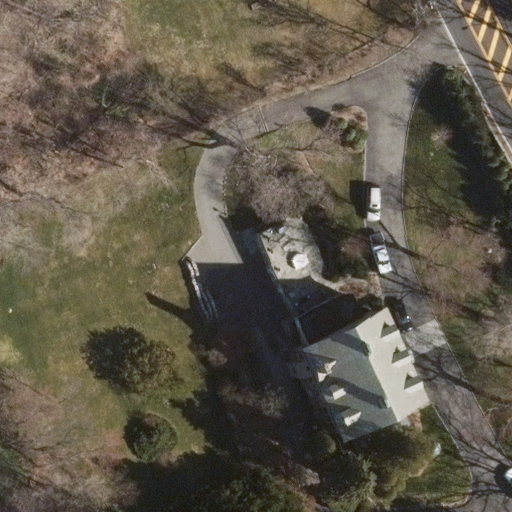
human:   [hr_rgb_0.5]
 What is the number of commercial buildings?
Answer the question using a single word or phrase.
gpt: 0

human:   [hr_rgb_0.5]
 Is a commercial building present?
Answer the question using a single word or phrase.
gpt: no

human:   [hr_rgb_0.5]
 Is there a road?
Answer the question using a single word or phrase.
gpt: yes

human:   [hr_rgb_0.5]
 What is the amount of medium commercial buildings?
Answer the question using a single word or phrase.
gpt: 0

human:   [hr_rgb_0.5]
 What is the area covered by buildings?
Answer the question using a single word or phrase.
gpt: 638m2

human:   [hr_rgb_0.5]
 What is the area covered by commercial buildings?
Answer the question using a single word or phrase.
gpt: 0m2

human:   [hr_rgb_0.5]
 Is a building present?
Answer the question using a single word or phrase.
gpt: yes

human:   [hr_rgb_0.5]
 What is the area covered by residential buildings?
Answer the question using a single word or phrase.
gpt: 638m2

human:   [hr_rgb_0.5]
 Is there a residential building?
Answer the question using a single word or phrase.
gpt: yes

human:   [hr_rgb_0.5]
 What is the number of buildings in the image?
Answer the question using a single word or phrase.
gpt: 1

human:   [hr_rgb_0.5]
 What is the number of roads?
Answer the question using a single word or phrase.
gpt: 2

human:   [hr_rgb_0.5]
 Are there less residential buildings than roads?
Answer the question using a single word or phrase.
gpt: yes

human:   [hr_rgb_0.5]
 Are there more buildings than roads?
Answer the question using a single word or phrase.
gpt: no

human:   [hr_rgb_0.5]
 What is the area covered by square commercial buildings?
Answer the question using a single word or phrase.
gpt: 0m2

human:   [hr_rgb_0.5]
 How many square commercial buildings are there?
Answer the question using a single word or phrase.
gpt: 0

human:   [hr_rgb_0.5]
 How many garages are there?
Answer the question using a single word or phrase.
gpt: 0

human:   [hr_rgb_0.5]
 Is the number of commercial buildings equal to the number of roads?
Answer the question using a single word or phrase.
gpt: no

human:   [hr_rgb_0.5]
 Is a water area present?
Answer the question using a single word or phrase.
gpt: no

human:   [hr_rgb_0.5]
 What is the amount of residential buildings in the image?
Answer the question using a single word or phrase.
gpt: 1

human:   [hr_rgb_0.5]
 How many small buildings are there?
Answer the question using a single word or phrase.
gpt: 0

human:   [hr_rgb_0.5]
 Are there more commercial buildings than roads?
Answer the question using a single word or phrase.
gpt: no

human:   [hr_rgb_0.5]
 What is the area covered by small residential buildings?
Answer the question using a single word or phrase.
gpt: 0m2

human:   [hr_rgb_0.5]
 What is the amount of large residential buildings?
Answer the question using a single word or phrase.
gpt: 1

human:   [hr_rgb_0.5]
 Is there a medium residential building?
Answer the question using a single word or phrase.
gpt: no

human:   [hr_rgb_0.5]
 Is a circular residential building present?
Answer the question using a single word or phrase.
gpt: no

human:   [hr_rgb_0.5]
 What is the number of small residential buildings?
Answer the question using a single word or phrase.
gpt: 0

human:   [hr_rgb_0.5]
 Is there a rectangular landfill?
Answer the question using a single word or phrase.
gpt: no

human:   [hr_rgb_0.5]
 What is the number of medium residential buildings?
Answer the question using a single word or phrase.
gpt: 0

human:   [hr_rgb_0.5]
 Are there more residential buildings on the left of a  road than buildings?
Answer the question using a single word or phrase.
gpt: no

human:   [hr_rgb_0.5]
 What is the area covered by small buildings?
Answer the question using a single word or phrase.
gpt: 0m2

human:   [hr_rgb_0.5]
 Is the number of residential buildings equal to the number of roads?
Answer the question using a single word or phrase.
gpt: no

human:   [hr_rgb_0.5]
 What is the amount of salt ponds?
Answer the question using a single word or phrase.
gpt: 0

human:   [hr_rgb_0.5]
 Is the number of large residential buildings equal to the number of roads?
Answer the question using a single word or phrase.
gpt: no

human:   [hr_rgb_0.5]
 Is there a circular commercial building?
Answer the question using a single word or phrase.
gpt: no

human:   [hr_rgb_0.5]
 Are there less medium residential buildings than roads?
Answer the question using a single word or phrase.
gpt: yes

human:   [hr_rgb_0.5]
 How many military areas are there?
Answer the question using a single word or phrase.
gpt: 0

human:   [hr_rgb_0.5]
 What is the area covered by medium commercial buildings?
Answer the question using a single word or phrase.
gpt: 0m2

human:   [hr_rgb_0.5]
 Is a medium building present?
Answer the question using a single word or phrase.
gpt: no

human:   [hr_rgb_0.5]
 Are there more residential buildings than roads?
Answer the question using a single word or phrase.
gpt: no

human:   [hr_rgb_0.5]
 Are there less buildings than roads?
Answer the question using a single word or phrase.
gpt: yes

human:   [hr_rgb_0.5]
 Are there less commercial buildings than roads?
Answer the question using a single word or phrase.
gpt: yes

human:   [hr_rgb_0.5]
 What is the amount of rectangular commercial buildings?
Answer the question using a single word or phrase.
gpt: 0

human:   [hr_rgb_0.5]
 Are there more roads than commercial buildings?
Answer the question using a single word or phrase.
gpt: yes

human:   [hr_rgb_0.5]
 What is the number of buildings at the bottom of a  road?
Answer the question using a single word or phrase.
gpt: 1

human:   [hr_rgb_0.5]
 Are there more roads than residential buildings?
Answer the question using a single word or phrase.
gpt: yes

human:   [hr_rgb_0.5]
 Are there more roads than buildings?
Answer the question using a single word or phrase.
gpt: yes

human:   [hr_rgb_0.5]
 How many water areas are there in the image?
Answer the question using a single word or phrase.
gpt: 0

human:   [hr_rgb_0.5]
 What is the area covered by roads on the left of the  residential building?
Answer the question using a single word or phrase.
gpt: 0m2

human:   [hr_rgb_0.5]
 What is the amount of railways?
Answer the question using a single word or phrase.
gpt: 0

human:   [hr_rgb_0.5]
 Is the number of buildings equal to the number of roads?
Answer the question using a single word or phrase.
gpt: no

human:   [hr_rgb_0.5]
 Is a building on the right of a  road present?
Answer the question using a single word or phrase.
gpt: no

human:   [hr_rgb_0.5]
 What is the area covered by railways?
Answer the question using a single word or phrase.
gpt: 0m2

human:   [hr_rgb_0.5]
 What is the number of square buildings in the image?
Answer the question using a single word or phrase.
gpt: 0

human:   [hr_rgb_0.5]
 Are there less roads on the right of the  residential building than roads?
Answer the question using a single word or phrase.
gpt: no

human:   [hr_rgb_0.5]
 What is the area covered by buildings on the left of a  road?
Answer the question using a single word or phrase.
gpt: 638m2

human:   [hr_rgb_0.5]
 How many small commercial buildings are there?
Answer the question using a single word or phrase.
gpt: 0

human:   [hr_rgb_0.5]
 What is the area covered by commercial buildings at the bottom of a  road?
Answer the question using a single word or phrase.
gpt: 0m2

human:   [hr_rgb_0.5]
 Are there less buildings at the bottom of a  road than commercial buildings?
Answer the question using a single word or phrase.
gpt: no

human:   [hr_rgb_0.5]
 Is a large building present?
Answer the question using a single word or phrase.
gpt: yes

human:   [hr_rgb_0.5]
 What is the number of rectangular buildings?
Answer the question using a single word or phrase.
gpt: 0

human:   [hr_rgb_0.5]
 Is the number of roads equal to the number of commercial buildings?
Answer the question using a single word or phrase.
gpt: no

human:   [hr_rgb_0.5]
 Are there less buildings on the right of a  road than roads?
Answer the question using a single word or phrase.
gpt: yes

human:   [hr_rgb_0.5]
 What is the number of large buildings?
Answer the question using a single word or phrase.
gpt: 1

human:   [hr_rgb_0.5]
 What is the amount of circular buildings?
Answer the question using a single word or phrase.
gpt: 0